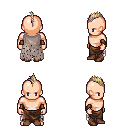
a pixel art fantasy rpg character, male body template, human, light skin, gray tattered cape, robe skirt, white blonde mohawk hairstyle, cloth bracers, brown shoes, four views (front, back, left, right), 2x2 character sprite sheet, small pixel art, hard edges, no anti-aliasing